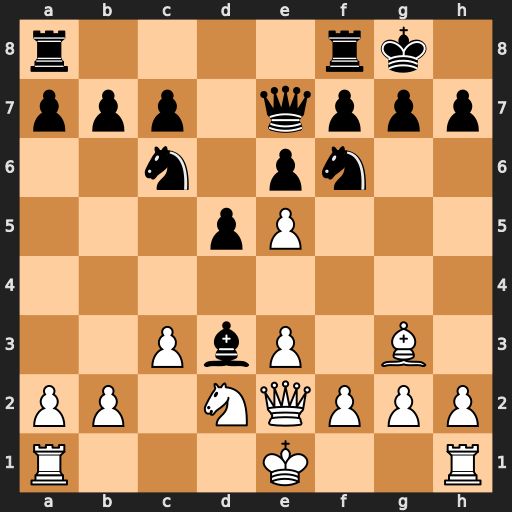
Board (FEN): r4rk1/ppp1qppp/2n1pn2/3pP3/8/2PbP1B1/PP1NQPPP/R3K2R
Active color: w
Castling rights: KQ
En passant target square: -
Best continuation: exf6 Bxe2 fxe7 Nxe7 Kxe2